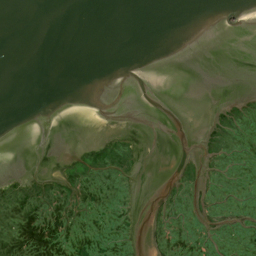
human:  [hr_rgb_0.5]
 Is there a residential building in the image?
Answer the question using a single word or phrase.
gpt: yes

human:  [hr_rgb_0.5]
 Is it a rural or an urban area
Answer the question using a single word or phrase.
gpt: rural

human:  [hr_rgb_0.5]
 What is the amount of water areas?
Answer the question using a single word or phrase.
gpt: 10

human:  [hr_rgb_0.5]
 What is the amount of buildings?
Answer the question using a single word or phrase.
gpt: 1

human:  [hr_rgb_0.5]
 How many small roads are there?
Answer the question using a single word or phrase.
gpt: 1

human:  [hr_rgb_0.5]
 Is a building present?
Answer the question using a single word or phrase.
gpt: yes

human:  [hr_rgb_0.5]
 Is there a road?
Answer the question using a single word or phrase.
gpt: yes

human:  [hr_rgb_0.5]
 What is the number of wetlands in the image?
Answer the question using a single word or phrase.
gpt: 4

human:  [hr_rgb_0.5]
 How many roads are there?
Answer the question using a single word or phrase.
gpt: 1

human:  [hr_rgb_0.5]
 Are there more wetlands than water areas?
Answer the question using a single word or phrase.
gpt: no

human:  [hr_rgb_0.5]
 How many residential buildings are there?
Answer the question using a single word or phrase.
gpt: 1

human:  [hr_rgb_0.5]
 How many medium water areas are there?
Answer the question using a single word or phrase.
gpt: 3

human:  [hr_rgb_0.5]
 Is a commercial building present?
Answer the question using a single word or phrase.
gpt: no

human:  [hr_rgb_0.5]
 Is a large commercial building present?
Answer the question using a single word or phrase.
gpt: no

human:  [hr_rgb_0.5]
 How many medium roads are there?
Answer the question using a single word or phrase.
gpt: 0

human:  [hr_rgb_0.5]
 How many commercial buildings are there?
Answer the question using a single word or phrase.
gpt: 0

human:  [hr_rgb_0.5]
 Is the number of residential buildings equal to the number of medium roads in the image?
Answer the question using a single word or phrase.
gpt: no

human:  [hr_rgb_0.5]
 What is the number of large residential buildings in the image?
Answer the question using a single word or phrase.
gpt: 0

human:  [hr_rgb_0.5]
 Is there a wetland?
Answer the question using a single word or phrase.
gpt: yes

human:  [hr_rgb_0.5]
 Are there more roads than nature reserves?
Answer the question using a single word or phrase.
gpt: no

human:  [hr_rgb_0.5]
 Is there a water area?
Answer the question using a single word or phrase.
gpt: yes

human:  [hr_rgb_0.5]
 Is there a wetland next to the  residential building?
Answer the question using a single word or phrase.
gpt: yes

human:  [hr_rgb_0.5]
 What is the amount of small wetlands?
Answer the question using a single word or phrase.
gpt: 0

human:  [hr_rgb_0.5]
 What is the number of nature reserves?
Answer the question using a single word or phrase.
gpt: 1

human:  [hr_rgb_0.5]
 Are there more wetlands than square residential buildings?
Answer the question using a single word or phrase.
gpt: yes

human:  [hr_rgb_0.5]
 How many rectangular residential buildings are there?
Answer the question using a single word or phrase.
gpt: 1

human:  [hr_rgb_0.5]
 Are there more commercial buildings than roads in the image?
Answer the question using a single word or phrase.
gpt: no

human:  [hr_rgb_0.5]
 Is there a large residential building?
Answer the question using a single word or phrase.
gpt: no

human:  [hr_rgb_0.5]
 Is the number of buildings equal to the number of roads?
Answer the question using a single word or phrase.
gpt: yes

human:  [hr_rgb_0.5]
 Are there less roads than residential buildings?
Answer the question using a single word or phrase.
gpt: no

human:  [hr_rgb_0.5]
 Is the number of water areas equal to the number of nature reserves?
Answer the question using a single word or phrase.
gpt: no

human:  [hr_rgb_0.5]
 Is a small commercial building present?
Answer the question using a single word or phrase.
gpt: no

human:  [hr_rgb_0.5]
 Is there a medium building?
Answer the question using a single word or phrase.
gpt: no

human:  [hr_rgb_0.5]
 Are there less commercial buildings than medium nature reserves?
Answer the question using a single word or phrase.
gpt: no

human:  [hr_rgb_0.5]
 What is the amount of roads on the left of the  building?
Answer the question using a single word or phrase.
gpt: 1

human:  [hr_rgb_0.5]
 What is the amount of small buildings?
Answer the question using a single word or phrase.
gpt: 1

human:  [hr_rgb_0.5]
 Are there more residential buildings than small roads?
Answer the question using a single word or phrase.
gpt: no

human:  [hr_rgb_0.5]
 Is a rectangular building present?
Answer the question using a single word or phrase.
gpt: yes

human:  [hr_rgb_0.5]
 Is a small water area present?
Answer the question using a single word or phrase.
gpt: no

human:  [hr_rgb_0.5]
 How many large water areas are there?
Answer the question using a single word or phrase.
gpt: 7

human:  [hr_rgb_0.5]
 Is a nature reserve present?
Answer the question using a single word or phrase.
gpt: yes

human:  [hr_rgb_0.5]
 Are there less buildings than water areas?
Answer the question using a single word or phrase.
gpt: yes

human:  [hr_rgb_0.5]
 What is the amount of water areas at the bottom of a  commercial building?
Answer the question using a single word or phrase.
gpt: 0

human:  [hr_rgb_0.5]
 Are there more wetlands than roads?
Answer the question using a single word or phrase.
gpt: yes

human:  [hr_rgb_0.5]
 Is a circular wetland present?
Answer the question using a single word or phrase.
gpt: no

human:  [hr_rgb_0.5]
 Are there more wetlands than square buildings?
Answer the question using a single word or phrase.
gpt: yes

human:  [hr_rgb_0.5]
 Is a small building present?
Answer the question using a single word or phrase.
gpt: yes

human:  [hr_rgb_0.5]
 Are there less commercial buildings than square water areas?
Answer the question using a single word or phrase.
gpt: no

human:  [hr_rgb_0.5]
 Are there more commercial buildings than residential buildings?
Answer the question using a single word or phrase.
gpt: no

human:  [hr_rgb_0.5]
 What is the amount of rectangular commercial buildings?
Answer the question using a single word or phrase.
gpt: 0

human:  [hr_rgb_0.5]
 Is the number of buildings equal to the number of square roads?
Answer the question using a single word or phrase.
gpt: no

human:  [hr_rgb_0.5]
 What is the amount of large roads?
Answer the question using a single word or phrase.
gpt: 0

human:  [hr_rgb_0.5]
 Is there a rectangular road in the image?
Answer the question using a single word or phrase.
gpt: no

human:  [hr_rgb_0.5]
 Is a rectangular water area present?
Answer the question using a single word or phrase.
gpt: no

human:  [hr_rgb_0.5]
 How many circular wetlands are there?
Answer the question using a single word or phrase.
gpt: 0

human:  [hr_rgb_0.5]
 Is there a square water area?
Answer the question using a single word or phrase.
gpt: no

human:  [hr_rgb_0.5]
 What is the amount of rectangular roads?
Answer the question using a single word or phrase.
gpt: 0

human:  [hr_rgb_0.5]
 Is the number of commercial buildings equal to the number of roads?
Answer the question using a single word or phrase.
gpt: no

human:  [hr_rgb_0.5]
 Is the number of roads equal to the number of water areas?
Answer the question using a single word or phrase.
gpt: no

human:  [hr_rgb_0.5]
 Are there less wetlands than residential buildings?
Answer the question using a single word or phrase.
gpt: no

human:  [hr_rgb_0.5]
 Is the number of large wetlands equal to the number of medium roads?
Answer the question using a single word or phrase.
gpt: no

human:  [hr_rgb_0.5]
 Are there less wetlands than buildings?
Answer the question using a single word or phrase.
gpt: no

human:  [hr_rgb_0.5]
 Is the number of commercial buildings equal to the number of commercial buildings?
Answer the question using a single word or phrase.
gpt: yes

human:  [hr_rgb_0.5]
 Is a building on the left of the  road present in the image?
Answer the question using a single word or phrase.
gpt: no